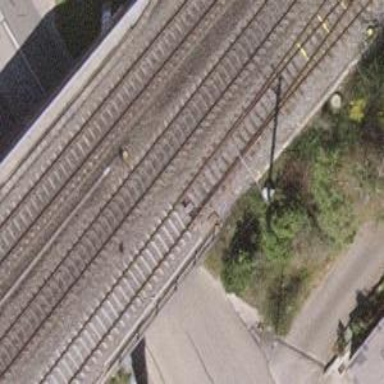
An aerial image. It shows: Railway switch.